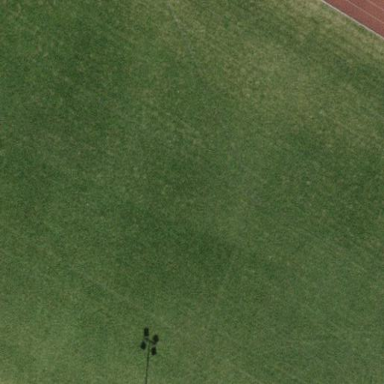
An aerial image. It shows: Soccer pitch with grass surface for leisure and sports.